Question: I'm getting this error in the Chrome console when I click into the +1 Google button on my web application:
'''
Uncaught TypeError: Object [object global] has no method '__initBubble'
'''
When I click on Firefox I'm getting this one with Firebug console:
'''
GET https://apis.google.com/_/scs/apps-static/_/js/k...oA8JI/rt=j/rs=AItRSTM1CRWVBre780vPJIUtIKP84_w5jA 200 OK 52ms rs=AIt...84_w5jA (linea 338)
Cannot resize already-closed iframe I1_1386355082729.
'''
I've just added the next HTML:
'''
<div id="googlemas">
<div class="g-plusone" style="display: clear" data-annotation="none" data-width="200" data-href="https://itransformer.es"></div>
'''
and the next Javascript snippet code:
'''
<script type="text/javascript">
(function() {
var po = document.createElement('script'); po.type = 'text/javascript'; po.async = true;
po.src = 'https://apis.google.com/js/platform.js';
var s = document.getElementsByTagName('script')[0]; s.parentNode.insertBefore(po, s);
})();
</script>
'''
When I click on the button, it turns into this:

and the +1 is not added.
I've tried removing the styles and all the attributes except the 'data-href' one, but always the same error.
Any suggestion of what I am doing wrong?
The error was due to a bad value on 'data-href'. I had "https" instead of "http".
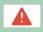
Answer: The error was due to a bad value on 'data-href'. I had "https" instead of "http".